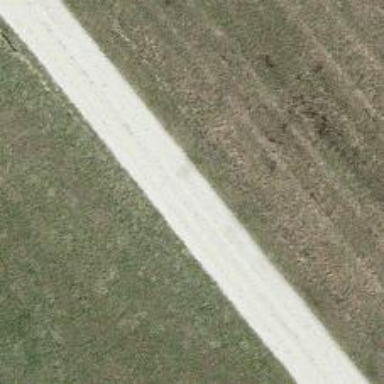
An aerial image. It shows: Track with grade 3 surface.